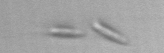
Label: Dinobryon